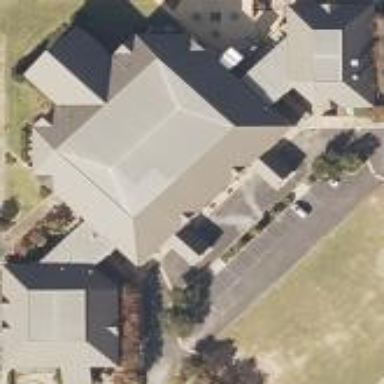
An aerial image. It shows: Building that serves as place of worship.